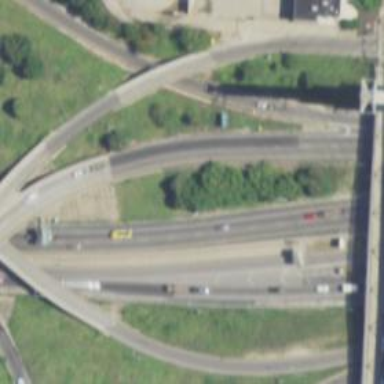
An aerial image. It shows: Motorway.